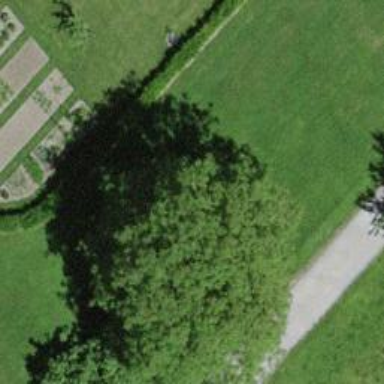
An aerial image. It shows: Single tag "natural: tree."